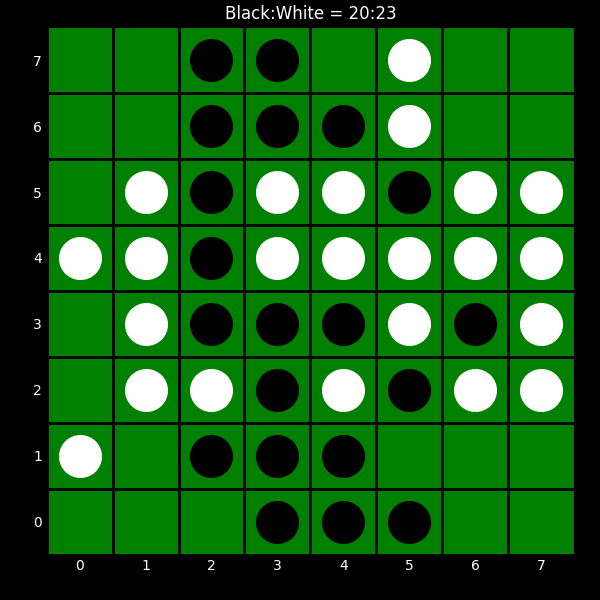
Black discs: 20
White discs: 23